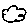
Label: cloud